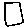
Label: square